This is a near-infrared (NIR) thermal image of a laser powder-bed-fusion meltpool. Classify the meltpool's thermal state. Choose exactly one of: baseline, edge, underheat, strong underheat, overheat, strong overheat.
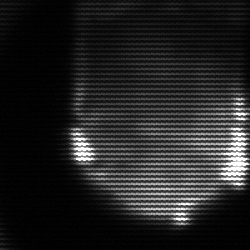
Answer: edge